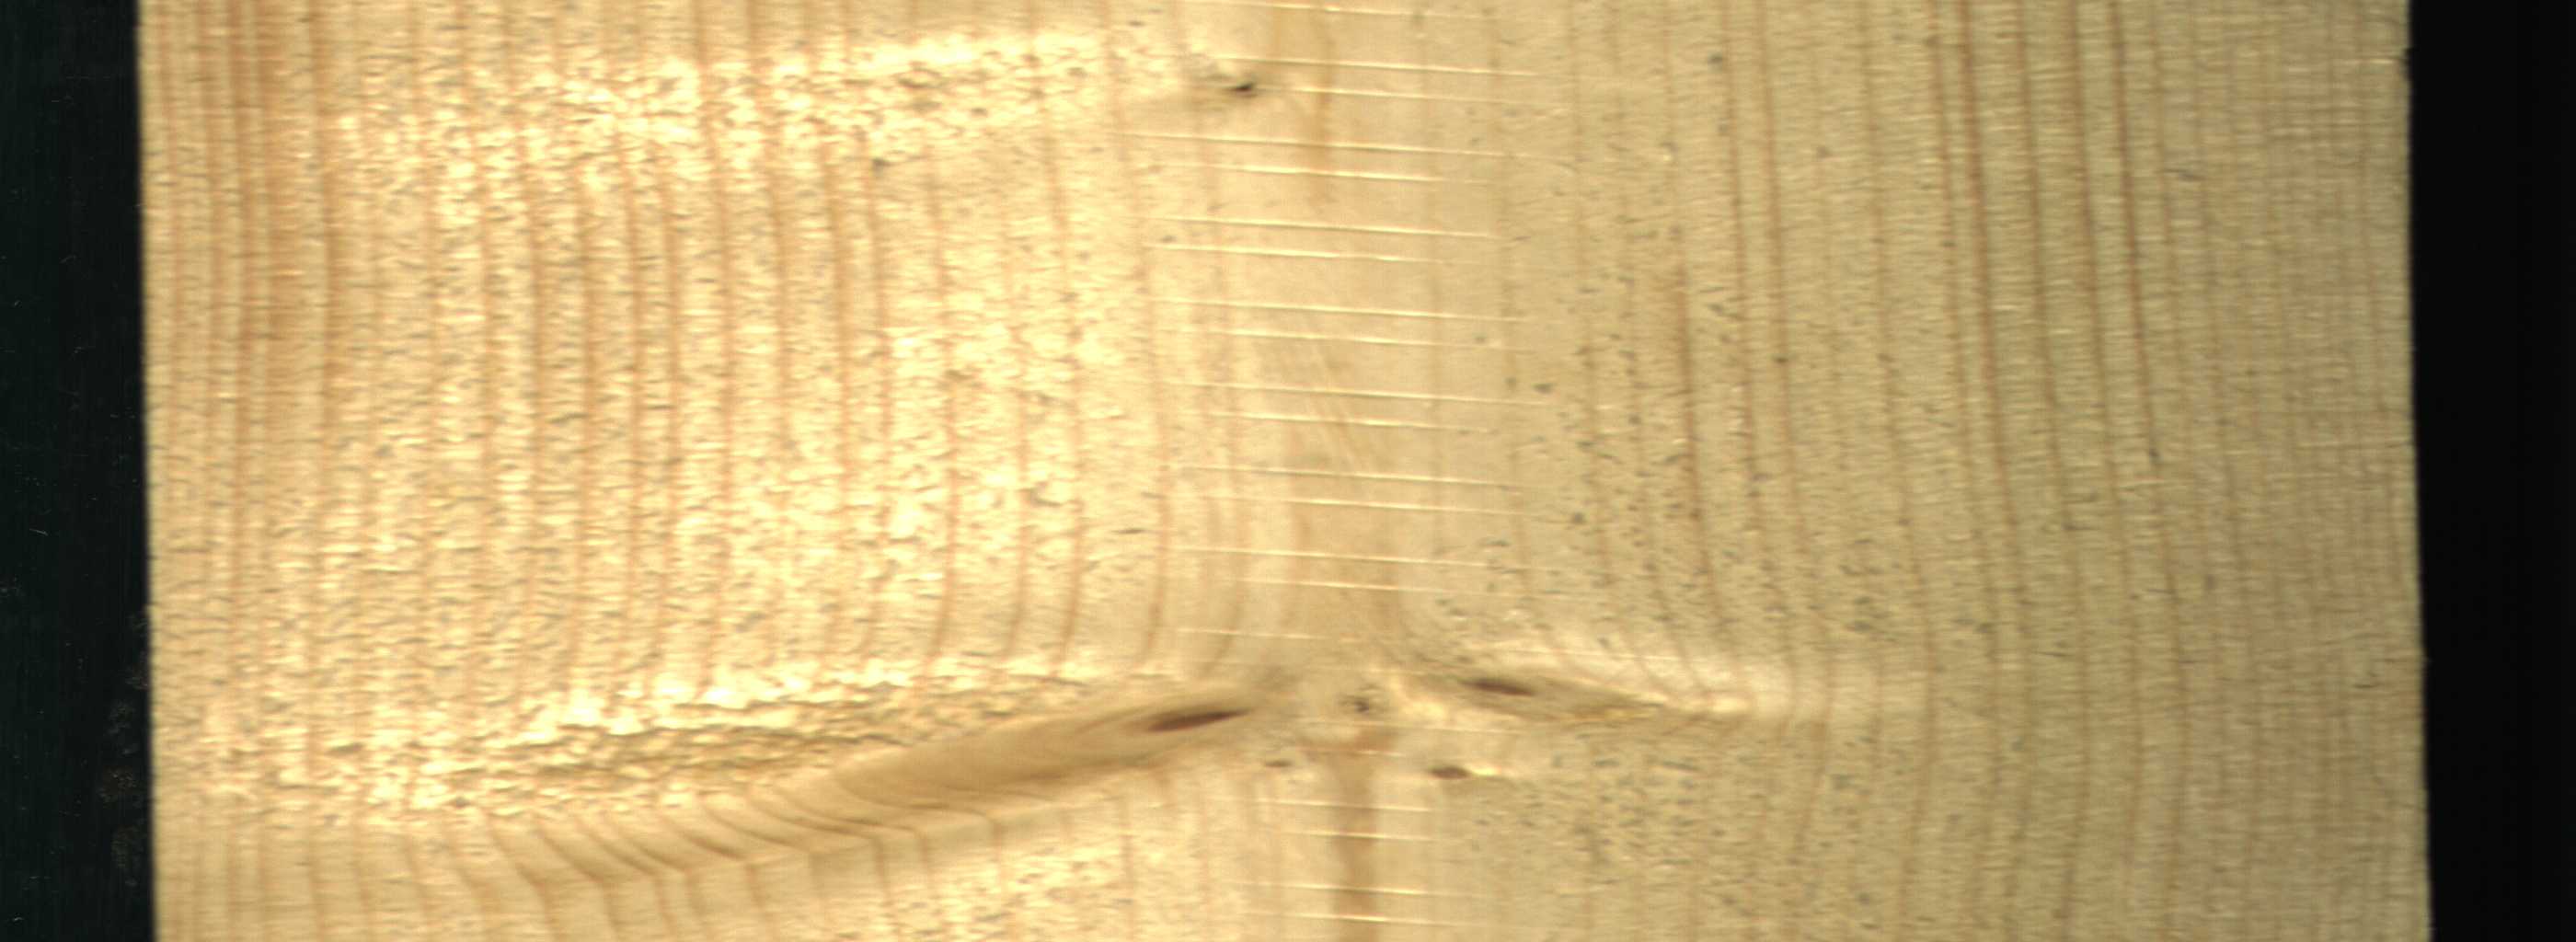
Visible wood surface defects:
Live_Knot
Live_Knot